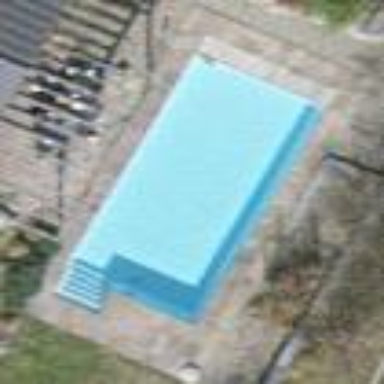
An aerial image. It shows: Swimming pool located in leisure land.